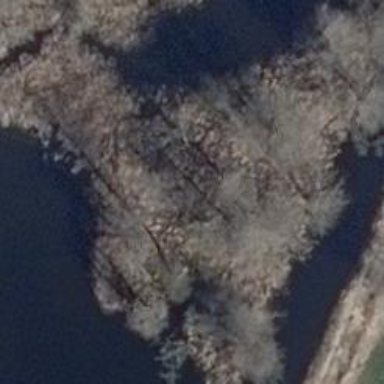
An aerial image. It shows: Swamp in wetland area.